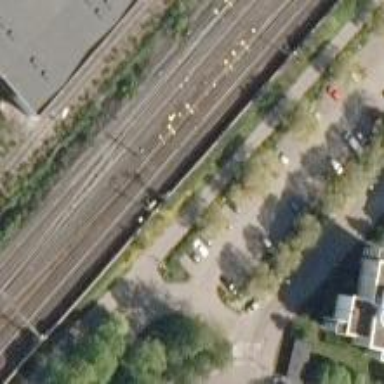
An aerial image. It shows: Railway track with continuous electrified contact lines.